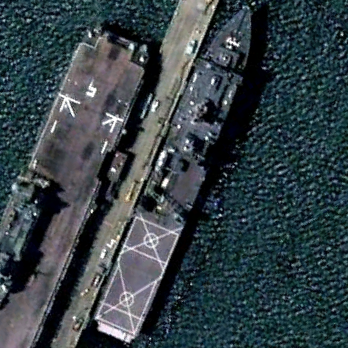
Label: combat